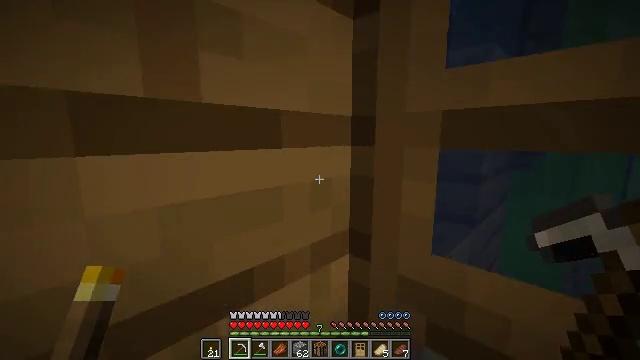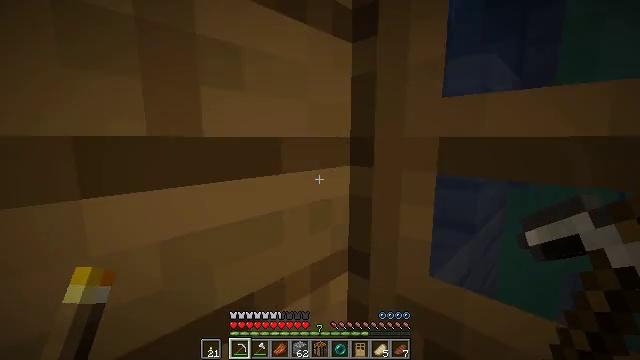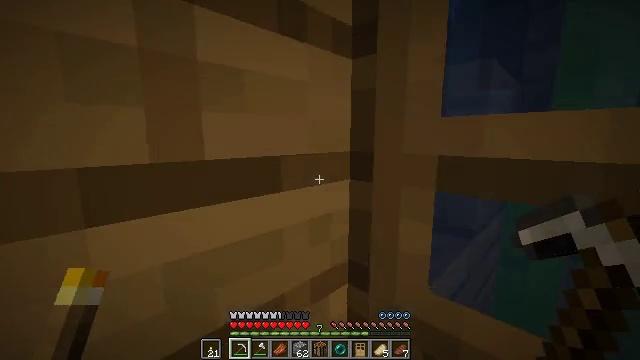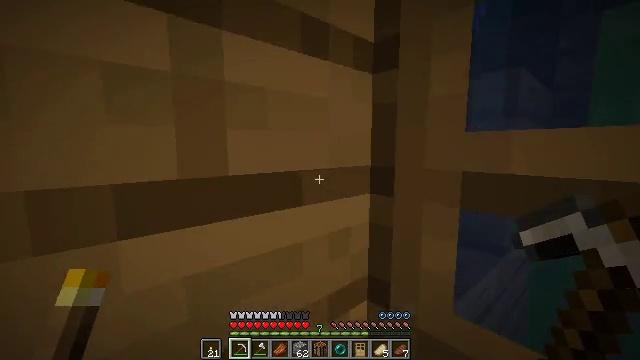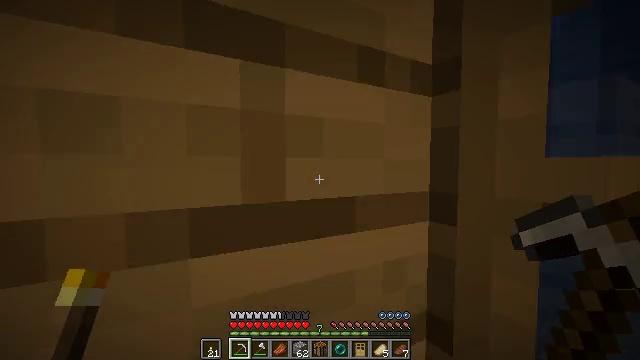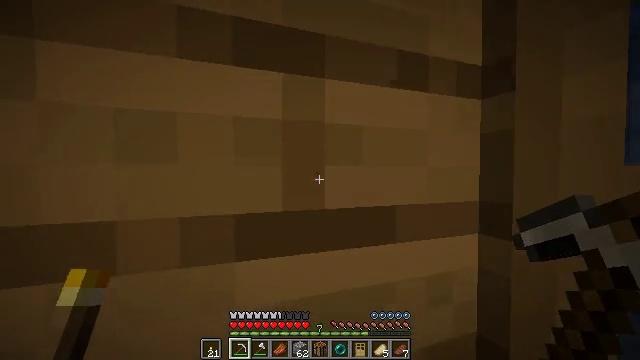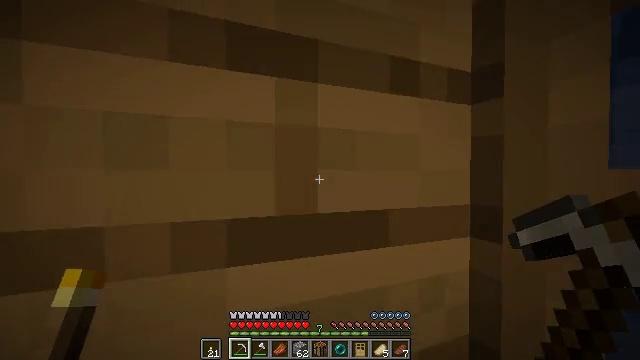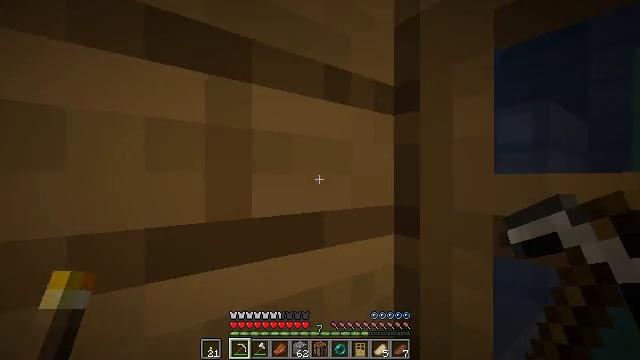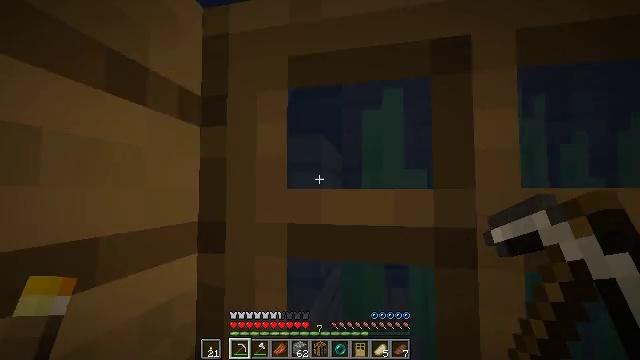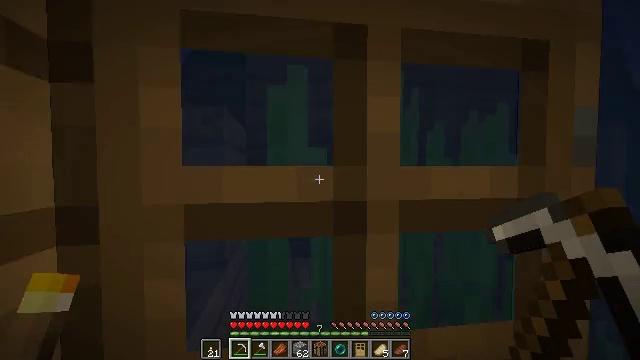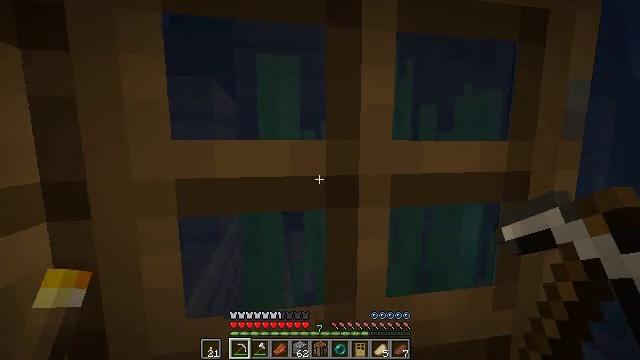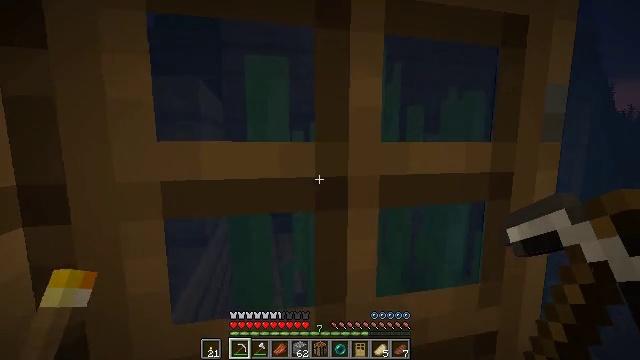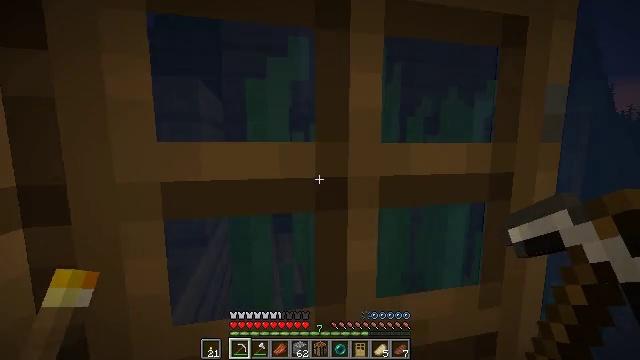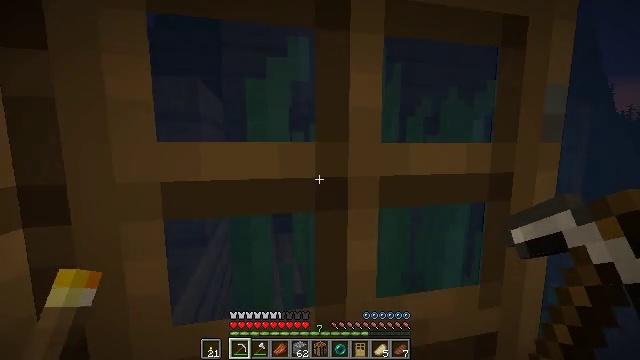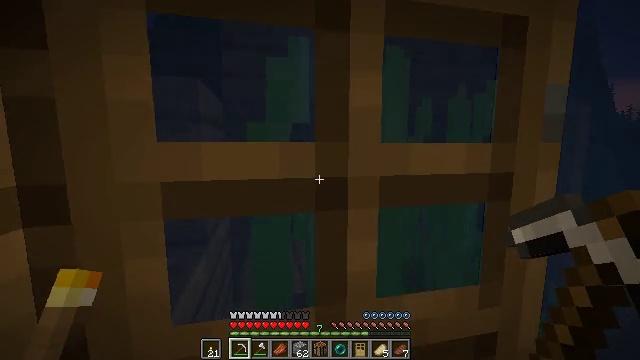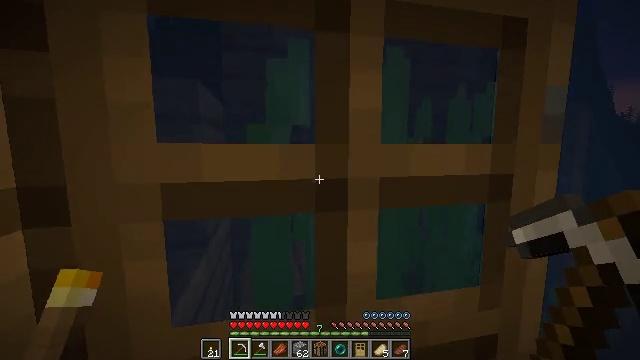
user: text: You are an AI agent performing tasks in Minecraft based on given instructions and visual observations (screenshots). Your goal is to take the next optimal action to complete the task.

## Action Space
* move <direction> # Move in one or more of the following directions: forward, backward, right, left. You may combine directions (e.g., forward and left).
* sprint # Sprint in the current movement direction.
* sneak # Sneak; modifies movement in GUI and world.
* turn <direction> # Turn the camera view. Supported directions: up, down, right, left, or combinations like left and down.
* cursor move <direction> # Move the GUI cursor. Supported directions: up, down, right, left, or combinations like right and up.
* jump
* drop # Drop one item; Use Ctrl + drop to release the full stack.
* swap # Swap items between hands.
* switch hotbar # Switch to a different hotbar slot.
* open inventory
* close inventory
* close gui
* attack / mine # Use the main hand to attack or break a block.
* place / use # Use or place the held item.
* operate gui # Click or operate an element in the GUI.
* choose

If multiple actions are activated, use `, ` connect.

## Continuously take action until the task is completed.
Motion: motion action
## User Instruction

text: Attack the underwater area to get tall seagrass.
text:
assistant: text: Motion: no_op
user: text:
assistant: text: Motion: no_op
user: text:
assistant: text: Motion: turn left and up
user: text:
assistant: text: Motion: turn left and up
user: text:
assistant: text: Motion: turn left and up
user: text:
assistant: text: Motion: turn right
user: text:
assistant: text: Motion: turn right
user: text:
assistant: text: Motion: turn right and up
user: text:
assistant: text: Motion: turn right and down
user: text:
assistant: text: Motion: turn right and down
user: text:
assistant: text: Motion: turn right
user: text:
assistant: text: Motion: no_op
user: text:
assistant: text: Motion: no_op
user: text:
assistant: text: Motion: no_op
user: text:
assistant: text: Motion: no_op
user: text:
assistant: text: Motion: no_op
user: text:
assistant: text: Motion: turn right
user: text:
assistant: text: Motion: turn right
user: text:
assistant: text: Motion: turn right
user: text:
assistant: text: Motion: turn right
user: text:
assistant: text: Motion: turn right
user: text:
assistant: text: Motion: turn right and down
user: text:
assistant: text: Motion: turn right and down
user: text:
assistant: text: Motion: turn right and down
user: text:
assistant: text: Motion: turn right and down
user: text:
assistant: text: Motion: turn right and down
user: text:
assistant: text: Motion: no_op
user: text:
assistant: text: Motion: turn right and down
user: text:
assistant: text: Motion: turn right and down
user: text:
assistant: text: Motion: turn right and down